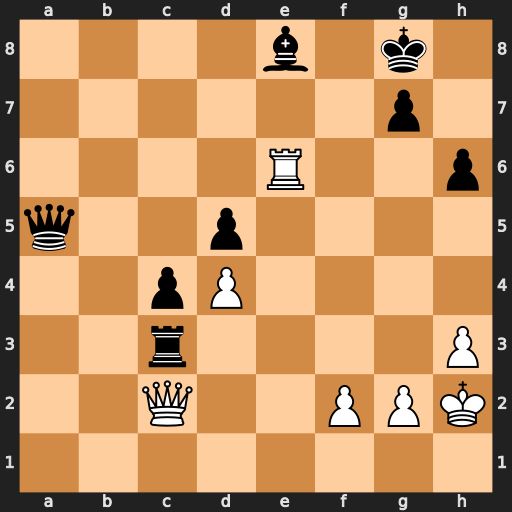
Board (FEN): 4b1k1/6p1/4R2p/q2p4/2pP4/2r4P/2Q2PPK/8
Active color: w
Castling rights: -
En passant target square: -
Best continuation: Rxe8+ Kf7 Qe2 Qc7+ g3